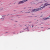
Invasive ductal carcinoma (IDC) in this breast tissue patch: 1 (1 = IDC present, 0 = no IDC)